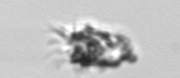
Label: Tintinnopsis